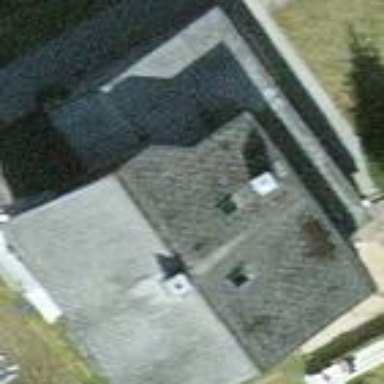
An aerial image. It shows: Detached building.